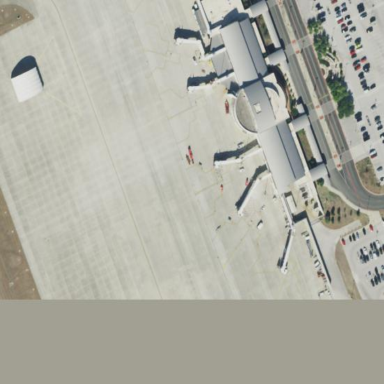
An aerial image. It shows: Apron at the airport.